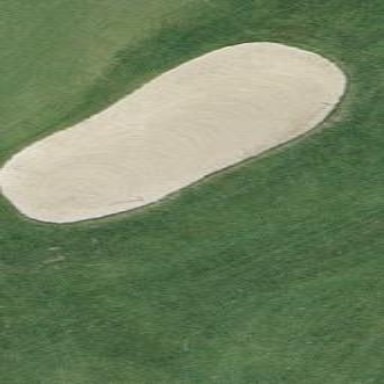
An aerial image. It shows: Sand bunker on golf course.